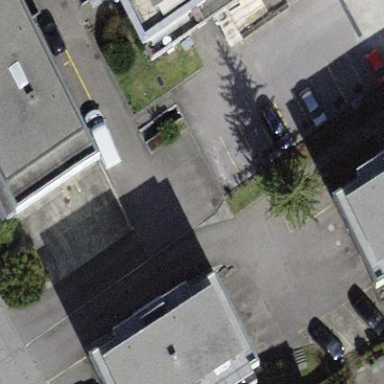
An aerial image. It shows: Building with flat roof.